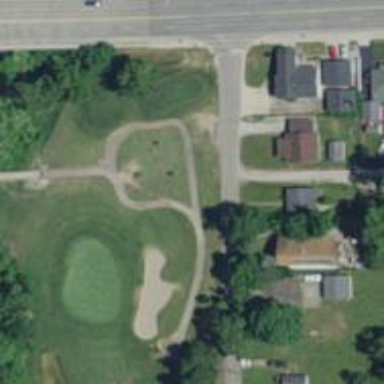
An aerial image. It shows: Footway that serves as golf path.